Question: I have two entities Account and Transaction. Following conditions are applicable for the db.
1. Each Account has different transactions allTransactions has to many relationship with Transaction table
2. Each transaction related to one account (Debited from Account/ Credited To Account), accounts has to one relationship with Account Table.
3. Amount can be transferred between the accounts. (Transaction)
Problem: How can i relate the transaction table with 'Account' Table for the above (point 3) condition
My Coredata Structure

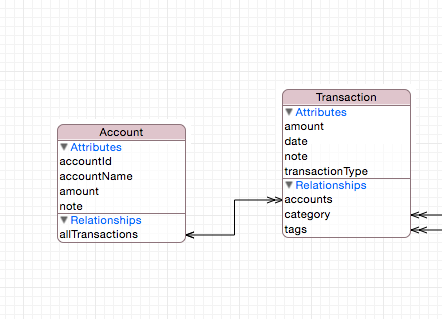
Answer: If you are transferring an amount from one account to another account, you need references to accounts.
'''
Transaction
- fromAccount <<--> Account
- toAccount <<--> Account
'''
On the Account side you will need two inverse relationships.
'''
Account
- outgoing <--->> Transaction
- incoming <--->> Transaction
'''
So you do not need the property 'accounts'. (It is also confusing to name a to-one relationship in the plural.) Similarly, you will not need 'allTransactions'.